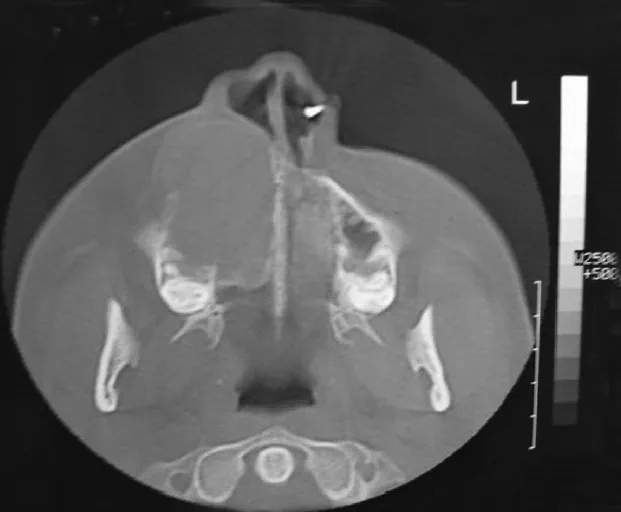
Axial computed tomography images showing expansion and thinning of the bony sinus wall that was absent at places.
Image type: radiology (ct)